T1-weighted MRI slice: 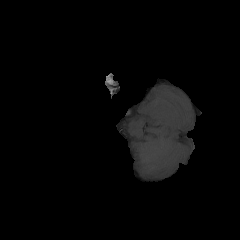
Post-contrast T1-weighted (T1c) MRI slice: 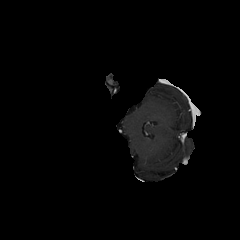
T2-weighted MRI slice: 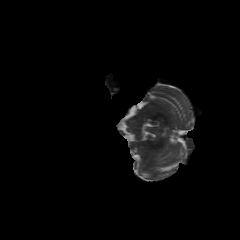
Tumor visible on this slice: no